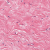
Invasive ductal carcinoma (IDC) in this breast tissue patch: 0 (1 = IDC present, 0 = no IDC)